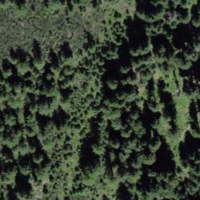
EUNIS habitat code: 43
Species observed at this site:
Gymnocarpium robertianum